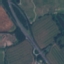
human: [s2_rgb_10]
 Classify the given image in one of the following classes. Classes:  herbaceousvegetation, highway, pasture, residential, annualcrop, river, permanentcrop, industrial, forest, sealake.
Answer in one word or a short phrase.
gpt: Highway